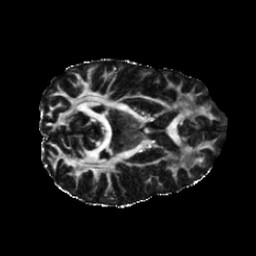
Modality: FA
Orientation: axial
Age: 26
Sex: female
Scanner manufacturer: siemens
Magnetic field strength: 6.98 T
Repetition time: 7.776 s
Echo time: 0.076 s